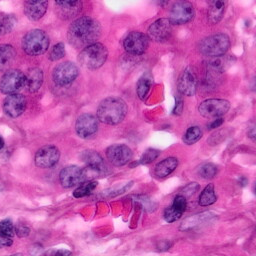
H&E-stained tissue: Pancreatic